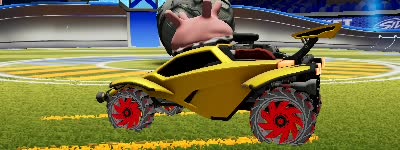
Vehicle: octane